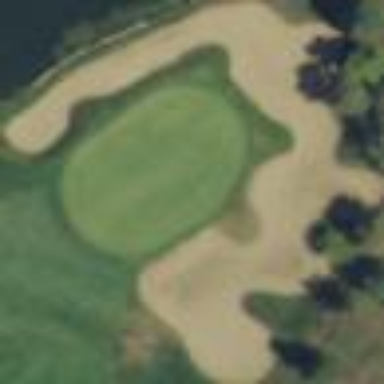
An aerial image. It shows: Golf bunker filled with sandy terrain.